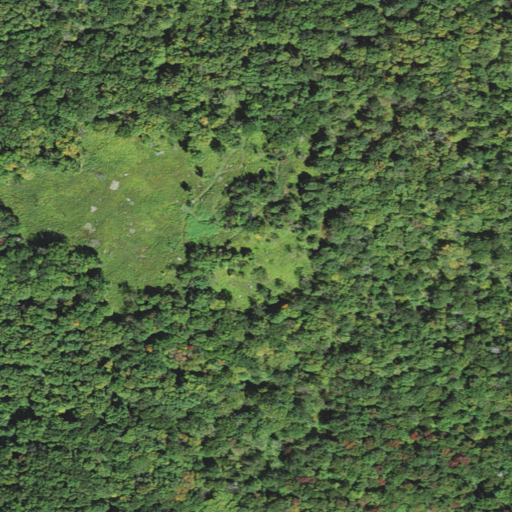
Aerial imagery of mountain in Vermont named Harmon Hill containing deciduous forest, mixed forest, and woody wetlands